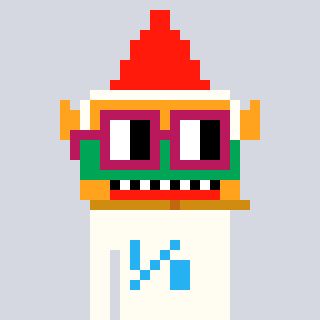
a pixel art character with square dark red glasses, a gnome-shaped head and a grayscale-colored body on a cool background